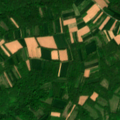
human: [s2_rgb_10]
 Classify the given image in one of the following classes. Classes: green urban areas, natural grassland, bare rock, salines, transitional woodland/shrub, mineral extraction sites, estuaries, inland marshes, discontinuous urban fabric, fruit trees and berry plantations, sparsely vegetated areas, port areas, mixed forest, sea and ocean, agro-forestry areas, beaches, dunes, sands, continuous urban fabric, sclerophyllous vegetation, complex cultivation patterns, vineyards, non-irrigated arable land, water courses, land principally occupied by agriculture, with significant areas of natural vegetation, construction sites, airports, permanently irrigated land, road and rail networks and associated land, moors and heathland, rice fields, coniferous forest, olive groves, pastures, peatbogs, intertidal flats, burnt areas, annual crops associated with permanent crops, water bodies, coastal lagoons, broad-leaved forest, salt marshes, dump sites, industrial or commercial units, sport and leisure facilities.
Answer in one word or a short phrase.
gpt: complex cultivation patterns, land principally occupied by agriculture, with significant areas of natural vegetation, broad-leaved forest